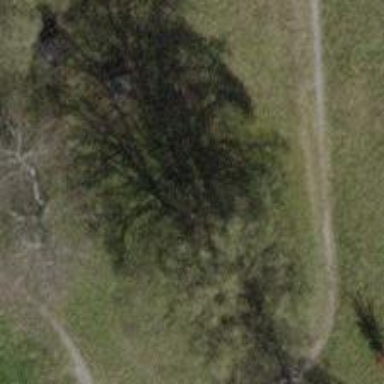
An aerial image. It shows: Needle-leaved tree in its natural environment.